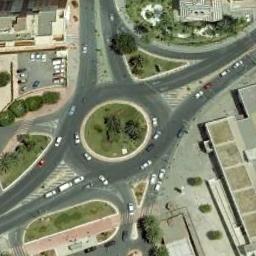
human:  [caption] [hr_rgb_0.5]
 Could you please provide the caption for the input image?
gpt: The two roundabouts with some exits and entrances are surrounded by some buildings and some cars are driving on the roundabouts .

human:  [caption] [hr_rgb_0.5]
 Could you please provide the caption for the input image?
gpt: There are many roads and waiting vehicles at the roundabout with many bifurcation roads, Many buildings and some trees around the roundabout, And many cars parked in the open space beside the roundabout .

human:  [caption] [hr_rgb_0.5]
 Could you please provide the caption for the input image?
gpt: The roundabout is on the grass next to trees and buildings .

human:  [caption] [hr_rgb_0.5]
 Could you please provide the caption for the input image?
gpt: Several buildings of different shapes are beside the roundabout .

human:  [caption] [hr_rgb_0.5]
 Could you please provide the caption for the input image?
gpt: There are some green lawns beside the roundabout .